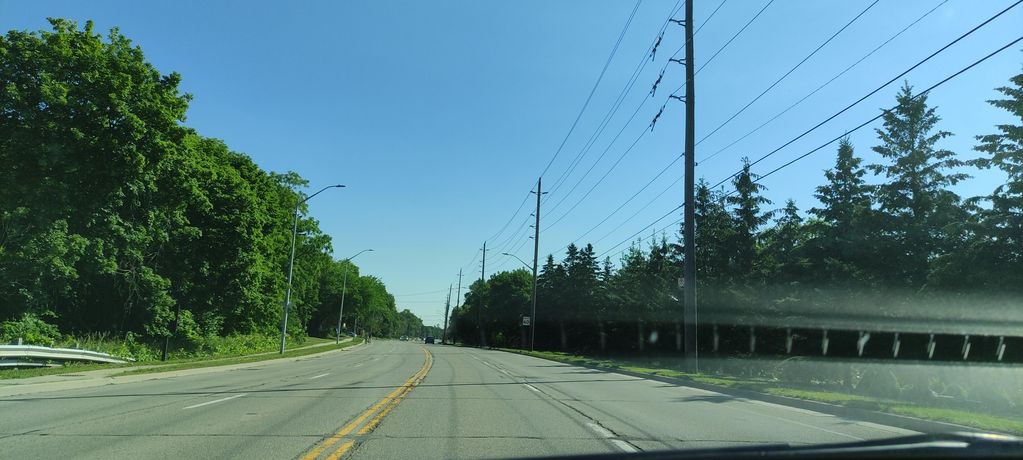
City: hamilton